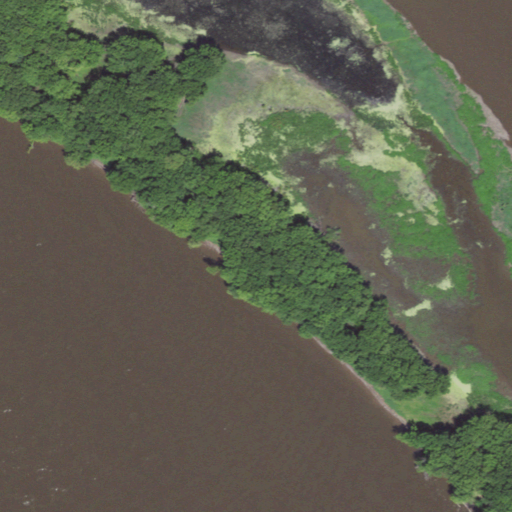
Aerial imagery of island in Illinois named Hale Island containing open water, woody wetlands, herbaceous wetlands, and grassland